Question: I have an array with a grid size of 150x80. I plotted the data and interpolate them. This is my figure:

Here is my problem: I would like to do some calculations on the interpolated data, that's why I need to write the image back in an array with more details as the previous. Is it possible?
----- NEW EDIT -----
This is my code. As you can see I interpolate data in the plot, so I don't actually have a callable interpolation, but an image.
'''
clip=abs(np.percentile(sint_h, 0.999))
fig, ax = plt.subplots(2,figsize=(10,10))
im0=ax[0].imshow(sint_h,extent=[0,sint_h.shape[1],sint_h.shape[0]*sr,0],interpolation='bilinear',aspect='auto',cmap='RdBu',vmin=-clip,vmax=clip)
im1=ax[1].imshow(specamps_h,extent=[0,specamps_h.shape[1],ufreq_range_h.max(),0],interpolation='bilinear',aspect='auto',cmap='rainbow')
ax[0].set_ylabel('TWT [s]')
ax[1].set_ylabel('FREQUENCY [Hz]')
ax[1].set_y
'''
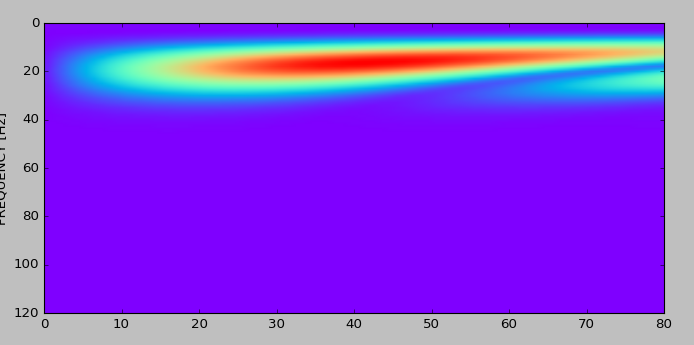
Answer: Yes it is possible. The interpolation returns a 'callable' so you can just call it with your wanted grid:
'''
from scipy.interpolate import interp2d
import numpy as np
x = 50
y = 150
a = np.random.uniform(0,10,(y, x))
b = interp2d(np.arange(x), np.arange(y), a)
'''
That was just to create some test data. To get what you want you need to evaluate the interpolation 'b' on a grid of your choosing:
'''
upsample_factor = 2
c = b(np.linspace(0,x,x*upsample), np.linspace(0,y,y*upsample))
'''
That creates a grid with 2 times the number of elements that your original array had.
Or you could just define some box around your region of interest and call it with 'np.linspace' with the required number of elements.